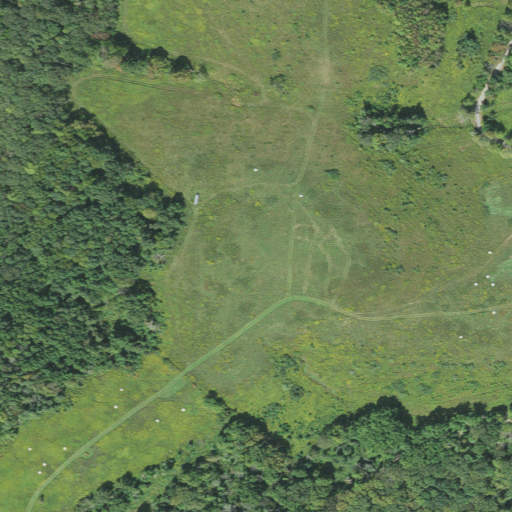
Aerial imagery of mountain in West Virginia named Sims Mountain containing grassland, deciduous forest, and open development